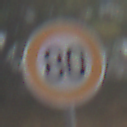
Verkehrszeichen: Geschwindigkeit80
Umgebung: Outdoor, Nature
Tageszeit: MorningAfternoon
Wetter: PartlyCloudy
Licht: Natural
Jahreszeit: NotSpecified
Kontrast: HighContrast